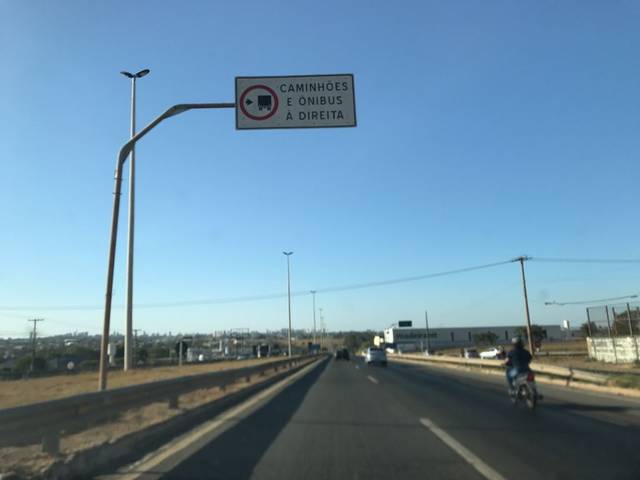
Region: Brazil
Coordinates: -16.789, -49.238